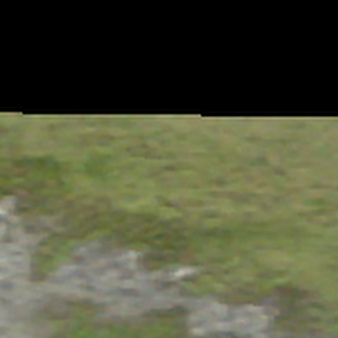
Label: other